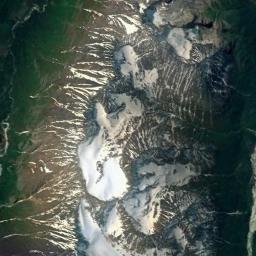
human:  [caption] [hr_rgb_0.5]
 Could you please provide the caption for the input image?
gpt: The snowberg has some cirques in the top .

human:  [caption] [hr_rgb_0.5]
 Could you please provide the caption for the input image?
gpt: There is a lot of snow on the snowberg .

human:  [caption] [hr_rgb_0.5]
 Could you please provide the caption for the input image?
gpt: The snow on the snowy mountains is distributed at the junction of brown and green mountains .

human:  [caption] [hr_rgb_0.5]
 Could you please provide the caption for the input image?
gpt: The snow berg is consist of bare land and white snow .

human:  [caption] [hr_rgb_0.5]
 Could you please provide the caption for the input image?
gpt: There are some snow and green land on the snowberg .